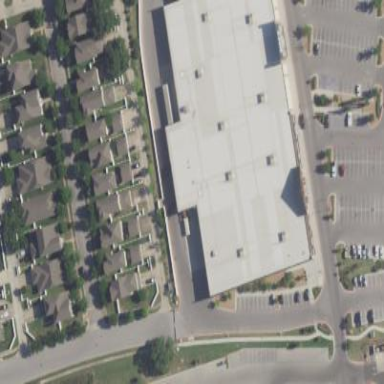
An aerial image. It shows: Retail building.